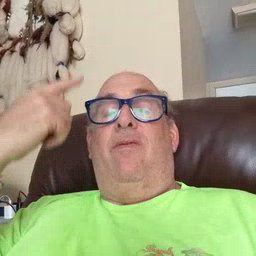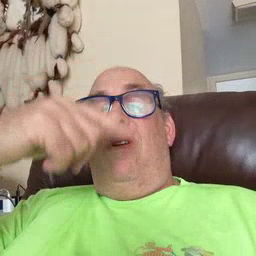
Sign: face